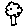
Label: tree